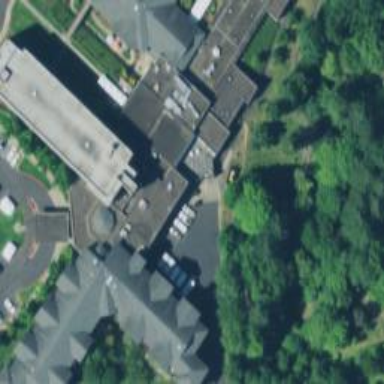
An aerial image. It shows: Building.